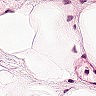
Metastatic tissue present: no